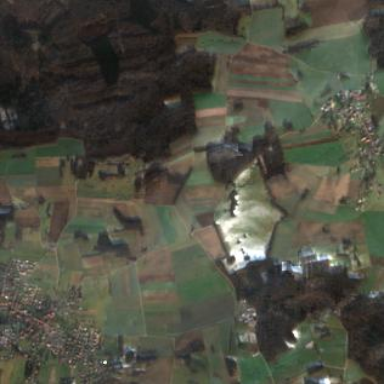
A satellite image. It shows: Picturesque farmland scene.